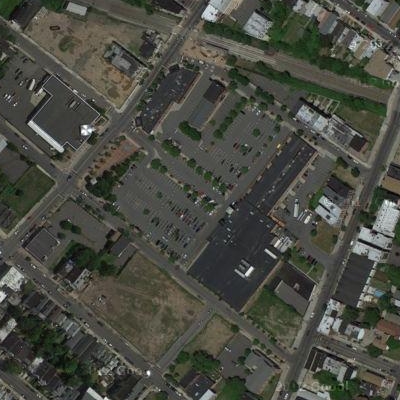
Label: gParking